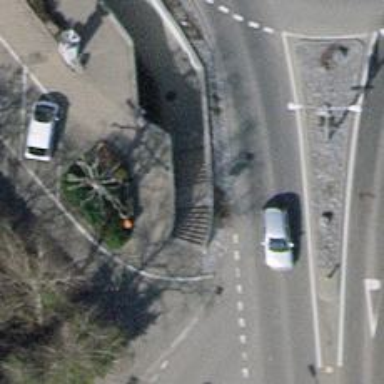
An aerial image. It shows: Road with steps.